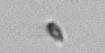
Label: nanoplankton_mix